Question: Yesterday it was fine, but today I receive that message while exporting library as jar in ecplise

Please help, thank you
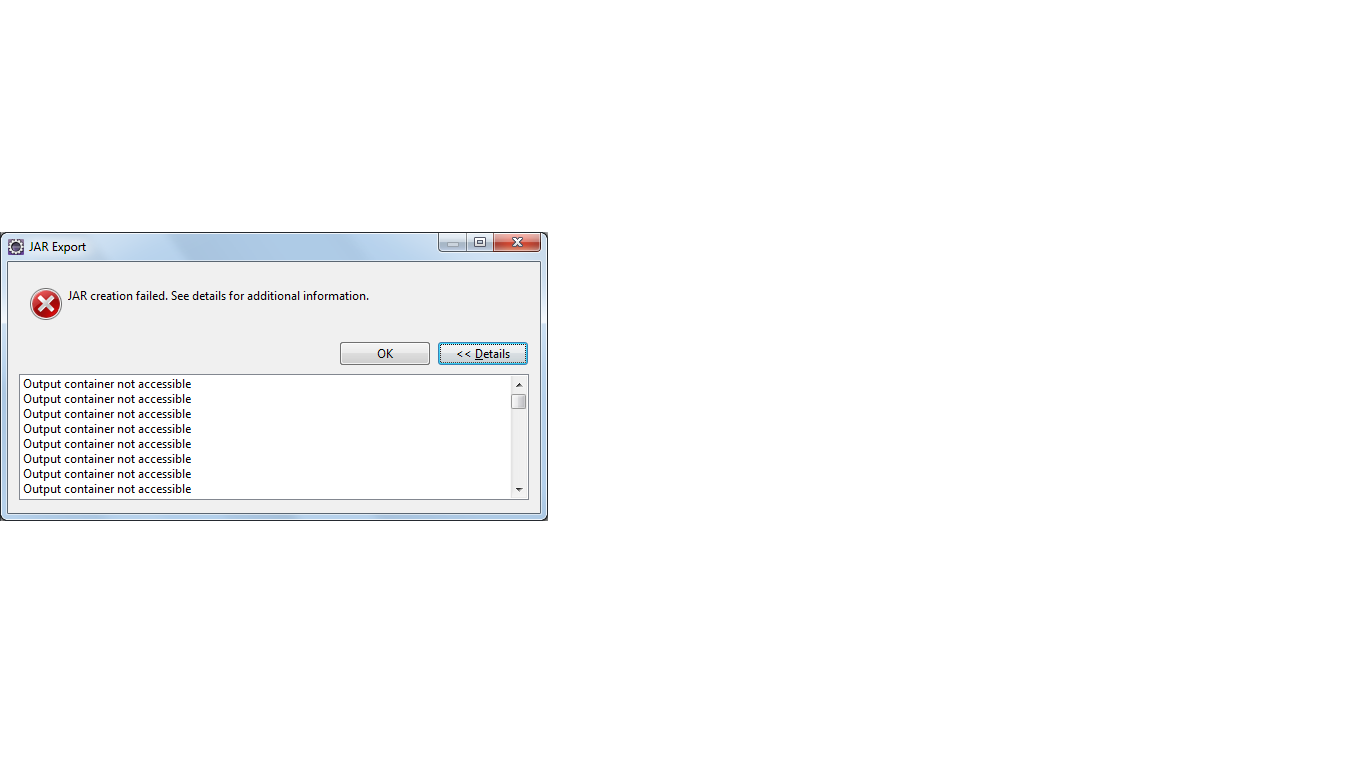
Answer: Refresh the project, if it doesn't work then go to the folder of the project in Explorer and delete the files under bin directory and check